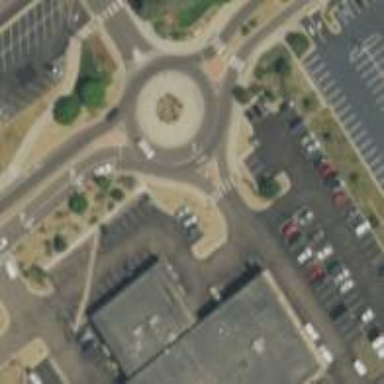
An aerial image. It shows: Secondary road with asphalt surface leading to roundabout junction.